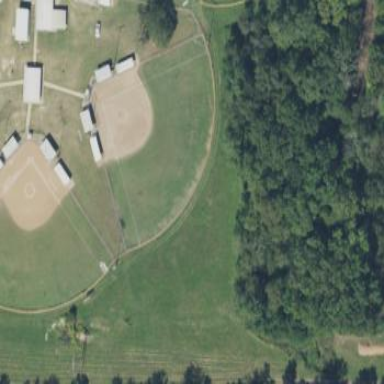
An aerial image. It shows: Baseball pitch for leisure land.